Aerial crown-view tile of a tropical tree (Barro Colorado Island, Panama), acquired 20250124:
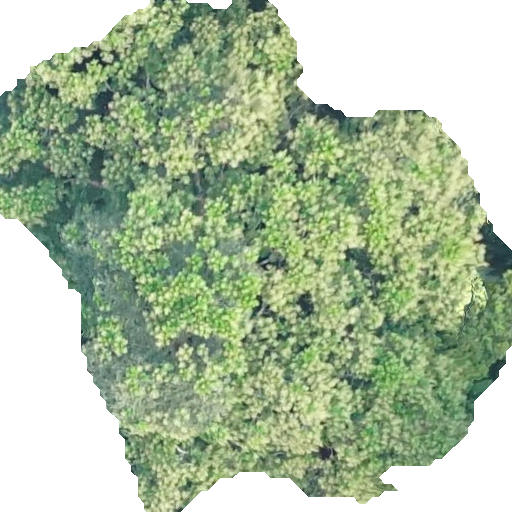
Species: Anacardium excelsum
GBIF accepted scientific name: Anacardium excelsum
Crown area: 275.939 m²